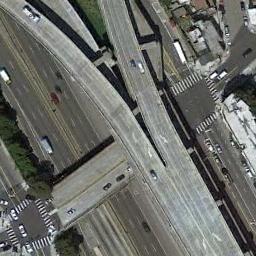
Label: overpass